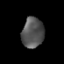
Tissue: prostate
Cell type: Endothelial cells
Senescence score: 0.2609
Nuclear area (px): 651
Mean DAPI intensity: 84.316